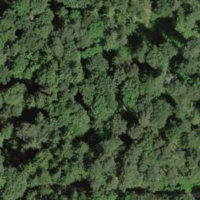
EUNIS habitat code: 41
Species observed at this site:
Impatiens parviflora